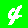
Digit: 4